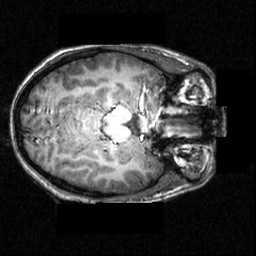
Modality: T1w
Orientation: axial
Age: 20
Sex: female
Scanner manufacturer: siemens
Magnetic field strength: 3.951 T
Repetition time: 1.5 s
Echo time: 0.00335 s